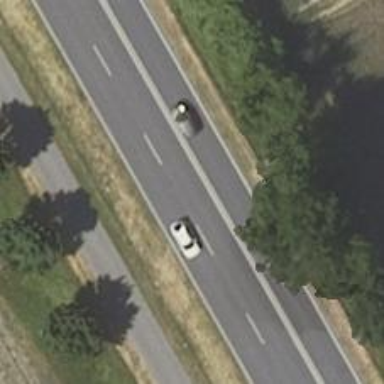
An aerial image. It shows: Asphalt motorroad with trunk classification.